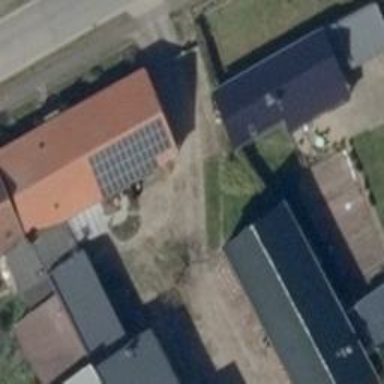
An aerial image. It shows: Solar photovoltaic panel generating electricity through small installation.